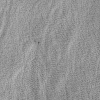
Atmospheric dust classification: not_dusty